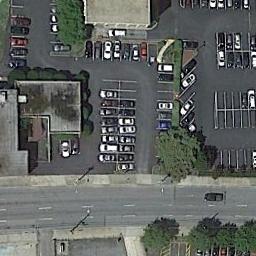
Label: parking_lot